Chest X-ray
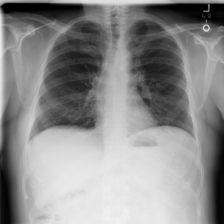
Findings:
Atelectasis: negative
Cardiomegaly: negative
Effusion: negative
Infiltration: negative
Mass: negative
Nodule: negative
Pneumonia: negative
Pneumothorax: negative
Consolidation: negative
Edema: negative
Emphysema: negative
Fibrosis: negative
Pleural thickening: negative
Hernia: negative